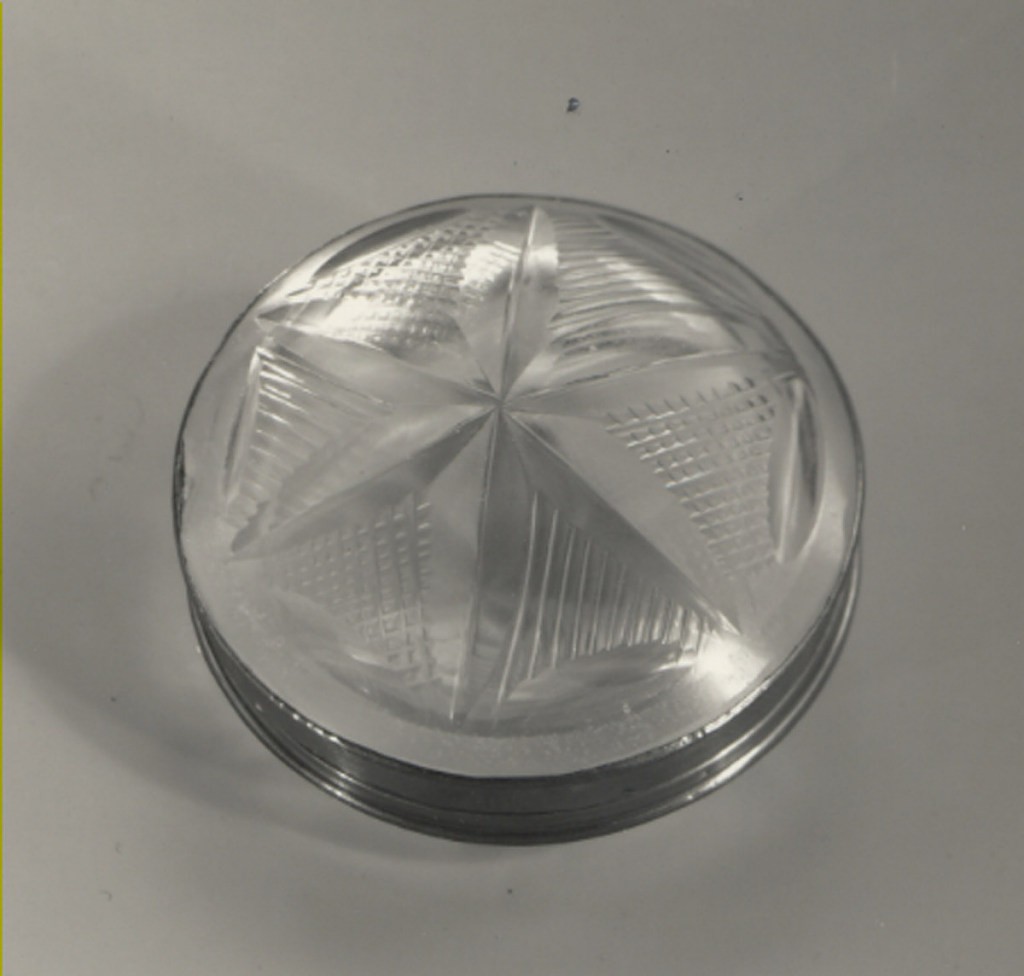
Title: Box and cover
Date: ca. 1800
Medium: glass
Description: Flat circular box each side slightly domed and shallowly cut with star pattern with hatching and cross-hatching in background, thin copper mount joining the 2 glass sides.